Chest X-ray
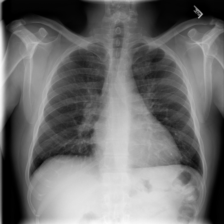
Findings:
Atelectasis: negative
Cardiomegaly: positive
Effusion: negative
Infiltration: negative
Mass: negative
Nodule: negative
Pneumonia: negative
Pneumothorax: negative
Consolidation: negative
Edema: negative
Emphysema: negative
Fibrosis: negative
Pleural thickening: negative
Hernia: negative